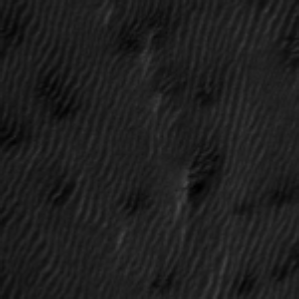
Label: frost